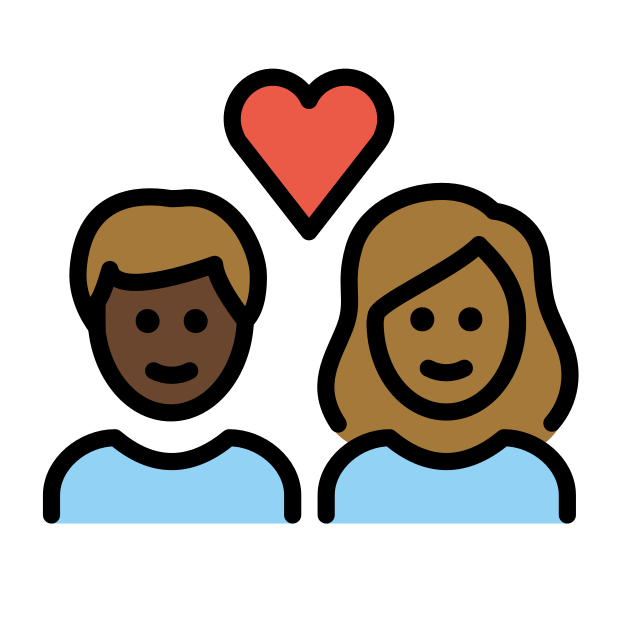
couple with heart: woman, man, dark skin tone, medium-dark skin tone